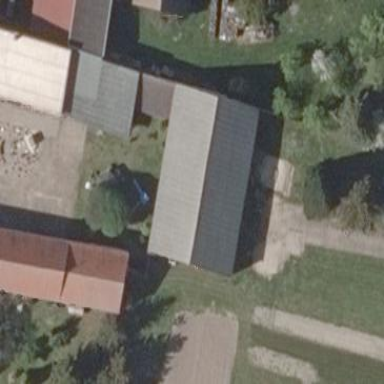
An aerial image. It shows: Building with gabled roof oriented along its structure. The roof is colored grey.